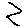
Label: zigzag